Field crop: maize
Growth stage: 1
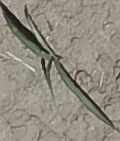
Species: sorghum